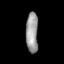
Tissue: lung
Cell type: T cells
Senescence score: 0.2286
Nuclear area (px): 487
Mean DAPI intensity: 152.908